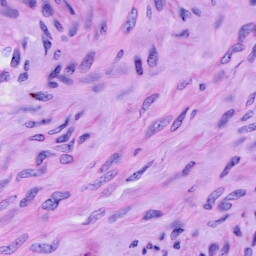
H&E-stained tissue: Cervix